Question: I've just started a new MVC project. I've added 2 views successfully. I always add the view and update the home controller to route the new view... All was well until I added a new view and did the usual but that view is inaccessible no matter what I try. Debug mode: 404's. Publishing in release mode to IIS: 404's. It's the last ActionResult in my controller: StaleTickets. All of the other endpoints in the Home Controller map successfully and I can visit them pre and post-publish. Any ideas? Appreciated.
'''
public ActionResult Index()
{
ViewBag.Title = "Dashboard";
return View();
}
public ActionResult Calendar()
{
ViewBag.Title = "Calendar";
return View();
}
public ActionResult Criticals()
{
ViewBag.Title = "Critical Tickets";
return View();
}
public ActionResult StaleTickets()
{
ViewBag.Title = "Stale Tickets";
return View();
}
'''
'''
@{
ViewBag.Title = "StaleTickets";
Layout = "~/Views/Shared/_Layout.cshtml";
}
<h1>Hello, World!</h1>
'''
'''
public static void RegisterRoutes(RouteCollection routes)
{
routes.IgnoreRoute("{resource}.axd/{*pathInfo}");
routes.MapRoute(
name: "Default",
url: "{controller}/{action}/{id}",
defaults: new { controller = "Home", action = "Index", id = UrlParameter.Optional }
);
}
'''

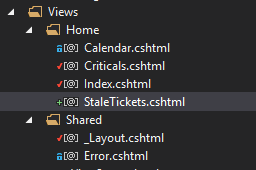
Answer: As per the comments above, I deleted/recreated the view in Visual Studio and it fixed the issue. I'm not sure why.